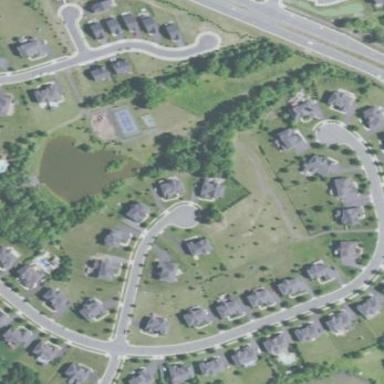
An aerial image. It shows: Neighborhood.